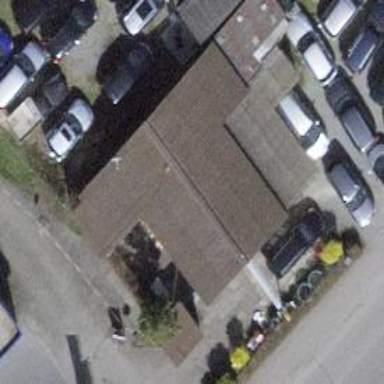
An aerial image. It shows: Restaurant.